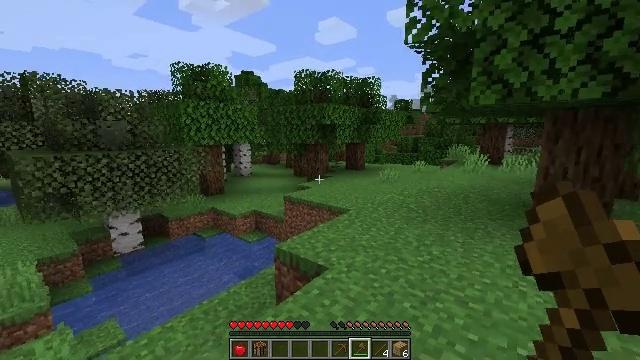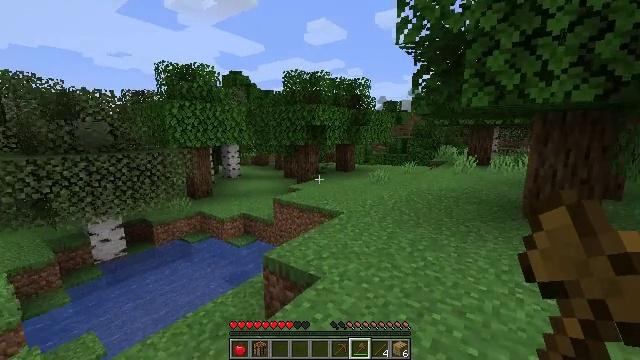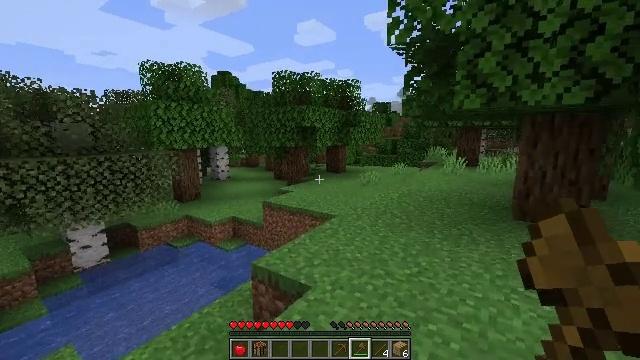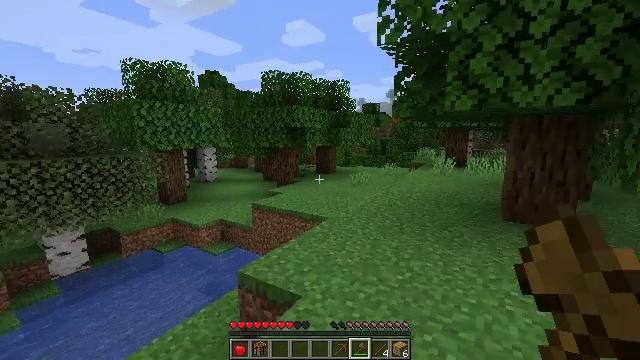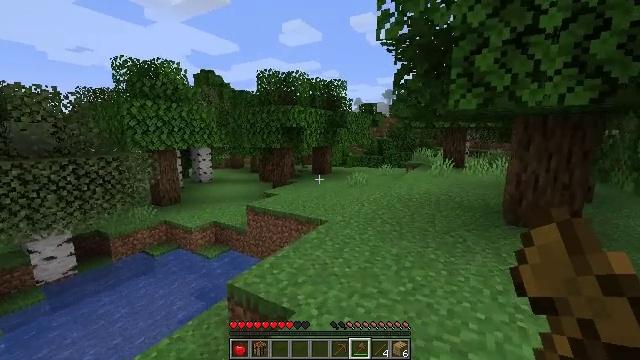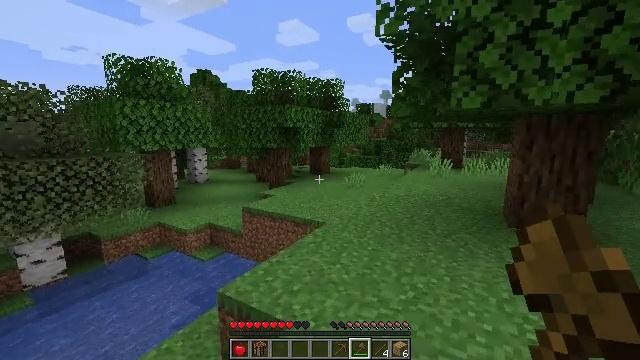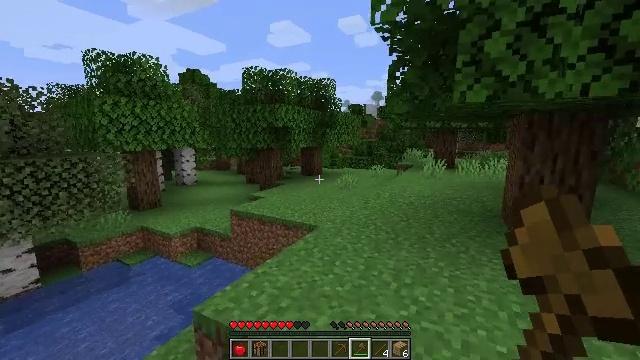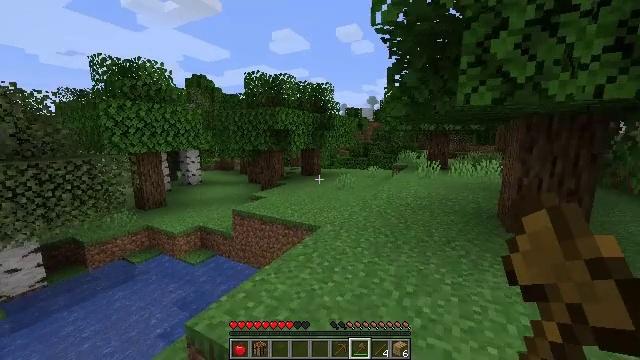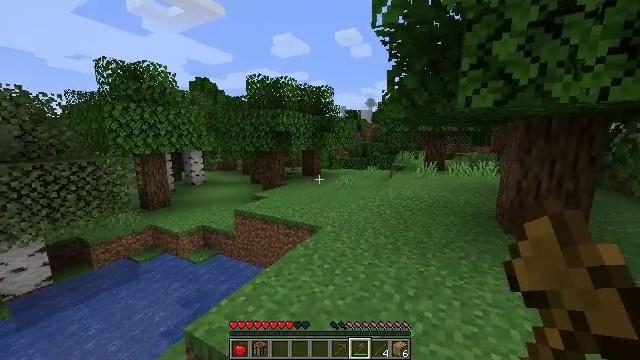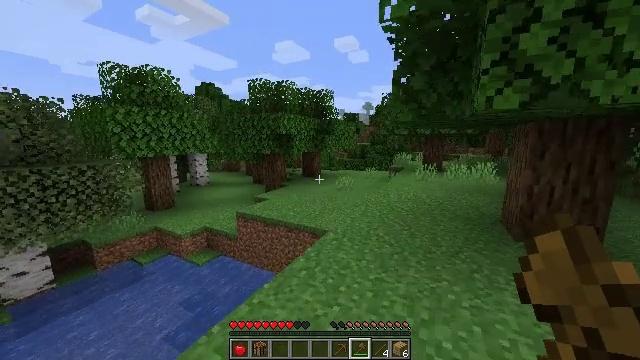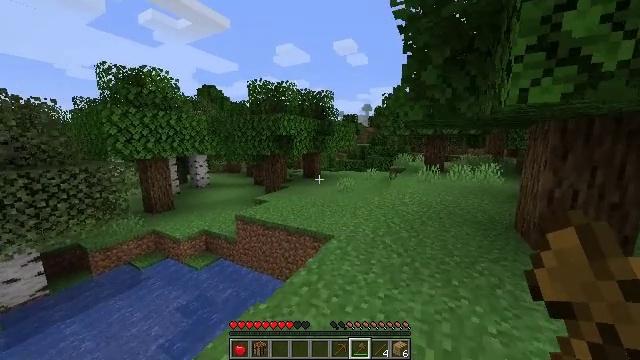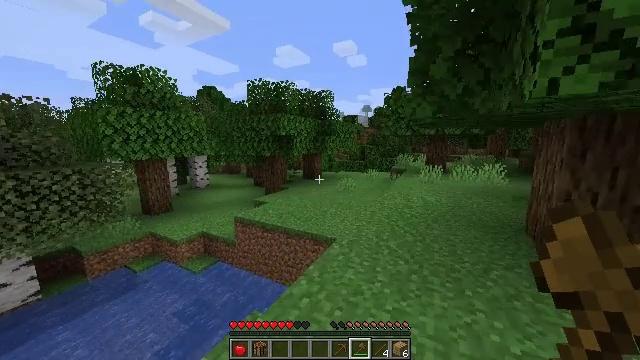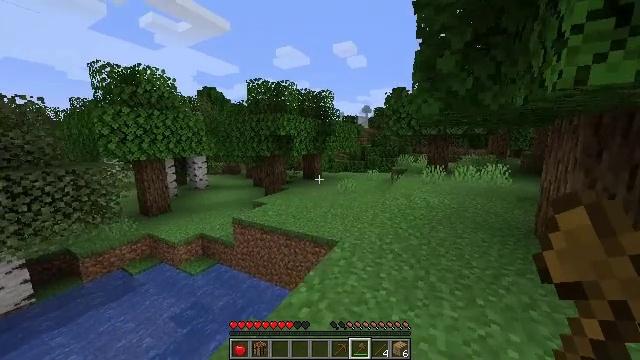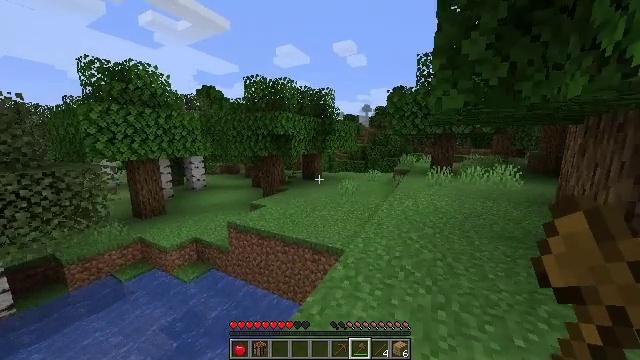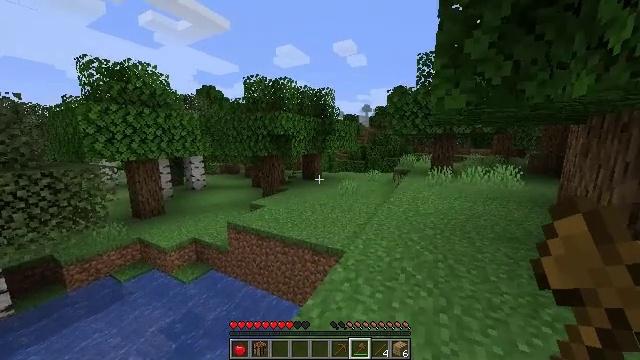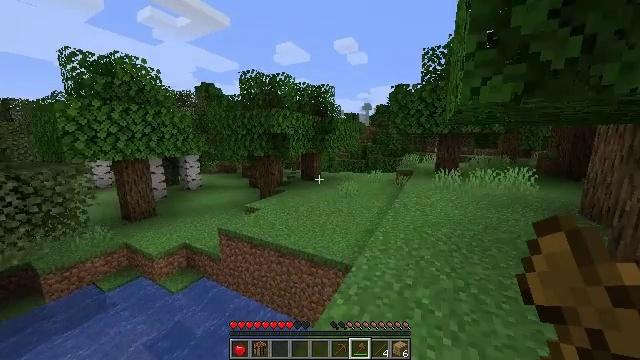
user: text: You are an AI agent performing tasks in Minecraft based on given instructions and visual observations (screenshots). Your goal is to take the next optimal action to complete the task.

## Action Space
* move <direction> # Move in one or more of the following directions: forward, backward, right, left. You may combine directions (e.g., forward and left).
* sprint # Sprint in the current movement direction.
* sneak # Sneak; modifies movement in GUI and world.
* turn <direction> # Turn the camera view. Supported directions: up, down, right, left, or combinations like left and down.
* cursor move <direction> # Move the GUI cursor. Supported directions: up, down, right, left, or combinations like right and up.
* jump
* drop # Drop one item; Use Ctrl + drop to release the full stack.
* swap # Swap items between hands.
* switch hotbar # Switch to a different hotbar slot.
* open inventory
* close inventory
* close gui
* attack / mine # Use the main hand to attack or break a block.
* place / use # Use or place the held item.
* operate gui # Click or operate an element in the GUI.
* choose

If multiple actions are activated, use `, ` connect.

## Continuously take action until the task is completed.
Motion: motion action
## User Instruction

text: Dig out the mushroom stem.
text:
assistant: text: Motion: move forward, turn right
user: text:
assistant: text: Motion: move forward, turn right
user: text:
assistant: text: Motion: move forward, turn right
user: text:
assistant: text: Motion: move forward
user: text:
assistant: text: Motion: move forward
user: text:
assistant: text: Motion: move forward, sprint, turn right
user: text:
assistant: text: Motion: move forward, sprint
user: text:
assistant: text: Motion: move forward, sprint
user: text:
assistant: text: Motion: move forward, sprint
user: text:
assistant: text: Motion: move forward, sprint
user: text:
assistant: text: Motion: move forward, sprint
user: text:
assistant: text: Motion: move forward, sprint
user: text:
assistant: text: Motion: move forward, sprint
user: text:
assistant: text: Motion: move forward, sprint
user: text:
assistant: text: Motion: move forward, sprint
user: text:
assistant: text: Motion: move forward, sprint
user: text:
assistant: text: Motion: move forward, sprint
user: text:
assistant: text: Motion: move forward, sprint
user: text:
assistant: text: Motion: move forward and move right, sprint
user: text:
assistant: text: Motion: move forward and move right, sprint
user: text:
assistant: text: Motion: move forward and move right, sprint
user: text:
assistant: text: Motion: move forward and move right, sprint, turn left
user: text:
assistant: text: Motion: move forward and move right, sprint, turn left and down
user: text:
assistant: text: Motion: move forward and move right, sprint, turn left
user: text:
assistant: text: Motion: move forward and move right, sprint, turn left
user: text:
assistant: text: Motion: move forward and move right, sprint, turn left and down
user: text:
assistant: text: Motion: move forward and move right, sprint, turn left
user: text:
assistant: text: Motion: move forward and move right, sprint, turn left
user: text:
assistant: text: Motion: move forward and move right, sprint, turn left
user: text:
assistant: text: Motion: move forward and move right, sprint, turn left